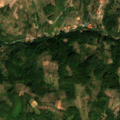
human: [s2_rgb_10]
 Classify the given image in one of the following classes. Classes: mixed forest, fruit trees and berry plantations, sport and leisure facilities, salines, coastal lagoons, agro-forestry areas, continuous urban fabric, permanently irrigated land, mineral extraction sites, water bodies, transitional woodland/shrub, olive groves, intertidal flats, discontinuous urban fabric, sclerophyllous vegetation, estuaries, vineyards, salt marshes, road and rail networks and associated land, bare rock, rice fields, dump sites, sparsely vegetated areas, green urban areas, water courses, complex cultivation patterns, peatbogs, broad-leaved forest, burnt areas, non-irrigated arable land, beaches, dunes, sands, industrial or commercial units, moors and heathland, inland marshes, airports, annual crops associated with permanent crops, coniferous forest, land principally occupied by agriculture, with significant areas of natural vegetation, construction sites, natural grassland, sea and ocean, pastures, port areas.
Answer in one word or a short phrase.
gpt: complex cultivation patterns, land principally occupied by agriculture, with significant areas of natural vegetation, broad-leaved forest, transitional woodland/shrub